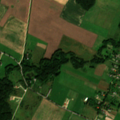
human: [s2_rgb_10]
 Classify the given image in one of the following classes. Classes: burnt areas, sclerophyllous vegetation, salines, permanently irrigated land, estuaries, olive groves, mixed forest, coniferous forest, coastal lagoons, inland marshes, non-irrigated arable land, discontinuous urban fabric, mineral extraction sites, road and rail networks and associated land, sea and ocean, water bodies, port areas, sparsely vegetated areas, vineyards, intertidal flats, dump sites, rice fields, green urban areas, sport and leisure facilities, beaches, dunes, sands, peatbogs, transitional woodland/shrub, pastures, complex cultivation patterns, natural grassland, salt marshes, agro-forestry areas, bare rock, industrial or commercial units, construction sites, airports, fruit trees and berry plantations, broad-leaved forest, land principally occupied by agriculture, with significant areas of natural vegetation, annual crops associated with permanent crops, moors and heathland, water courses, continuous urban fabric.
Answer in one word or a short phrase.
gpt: discontinuous urban fabric, non-irrigated arable land, complex cultivation patterns, broad-leaved forest